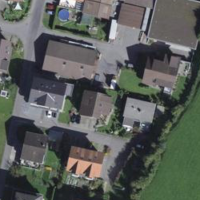
EUNIS habitat code: 54
Species observed at this site:
Prunella vulgaris